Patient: sex M, age 65
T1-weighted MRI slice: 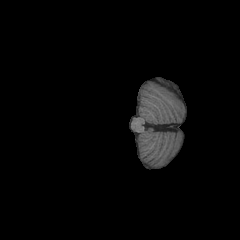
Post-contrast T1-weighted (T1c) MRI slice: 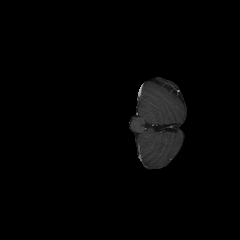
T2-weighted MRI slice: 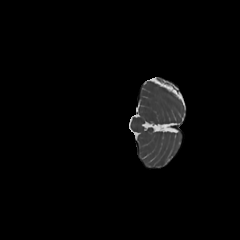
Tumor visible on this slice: no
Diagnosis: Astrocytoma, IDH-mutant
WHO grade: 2